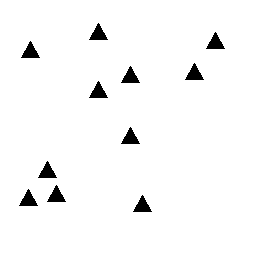
Squares: 0
Triangles: 11
Stars: 0
Total shapes: 11